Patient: sex M, age 64
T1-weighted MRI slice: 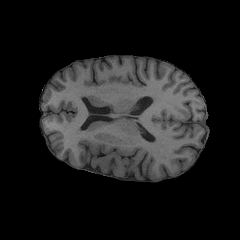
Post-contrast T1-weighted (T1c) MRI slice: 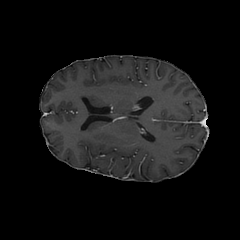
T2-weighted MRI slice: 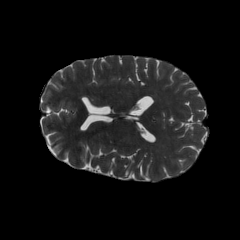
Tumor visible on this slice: no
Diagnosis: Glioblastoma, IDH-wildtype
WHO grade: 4